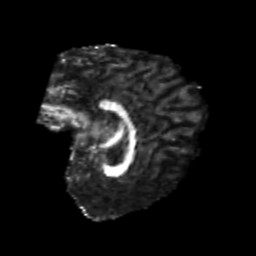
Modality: FA
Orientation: sagittal
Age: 22
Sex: female
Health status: healthy
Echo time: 0.074 s